Question: I want to prepend an 'html' dynamically to another 'div' using 'append' function, but l'm getting an error.
Here is my code:
'''
$( ".portlet" )
.addClass( "ui-widget ui-widget-content ui-helper-clearfix ui-corner-all" )
.find( ".portlet-header" )
.addClass( "ui-widget-header ui-corner-all" )
.prepend( "<span class='ui-icon ui-icon-minusthick portlet-toggle'></span>");
'''
I'm getting this error '"Uncaught SyntaxError: Unexpected identifier"'.
I know that in general this happens from line breaks, but as you can see there are no line breaks at all.
I attached some images of the error in :
1. Here:
2. And here:

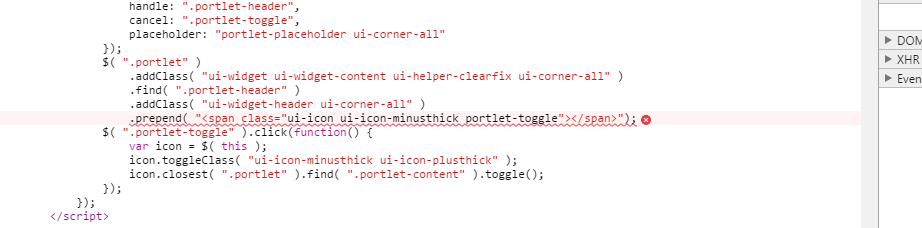
Answer: It's happening because you are "breaking" the string in the last command. The "Unexpected identifier" is the 'ui-icon', since you closed the apostrophe before it. You need start with ''' or '"', and can't use them in the middle of the string, if you do, the string will break. So, the correct is:
'''
.prepend('<span class="ui-icon ui-icon-minusthick portlet-toggle"></span>');
'''